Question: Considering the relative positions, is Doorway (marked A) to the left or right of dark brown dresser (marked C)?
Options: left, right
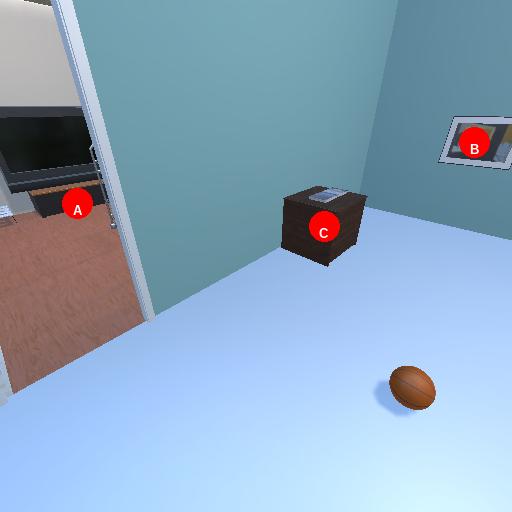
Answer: left